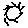
Label: sun